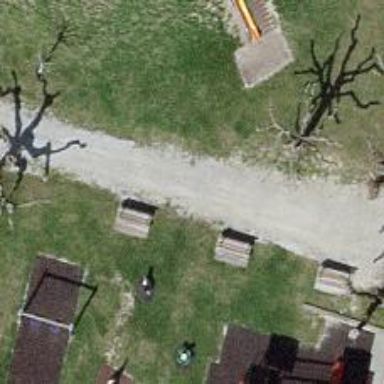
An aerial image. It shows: Park with tree and bench.